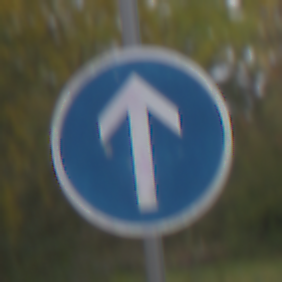
Verkehrszeichen: VorgeschriebeneFahrtrichtungGeradeaus
Umgebung: Outdoor, Nature
Tageszeit: Midday
Wetter: Overcast
Licht: Natural
Jahreszeit: Autumn
Kontrast: LowContrast